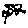
Label: flower